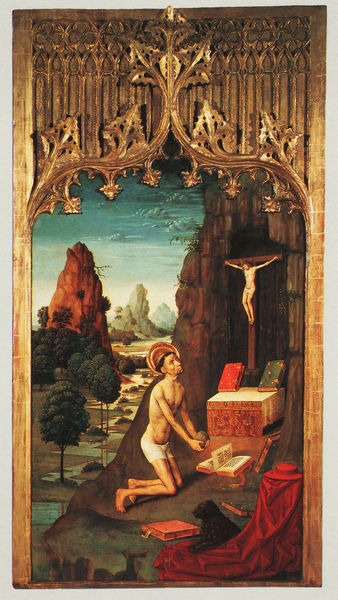
Titel: St. Jerome Practising Penitence, panel originally from Puigcerdà
Künstler: The Master of the Seu s’Urgell
Institution: Barcelona, Museu Nacional d’Art de Catalunya, No. 15821
Schlagwörter: baum, berg, blätter, gemälde, gott, himmel, mann, wolken, bäume, fluss, landschaft, frau, holz, hut, gebäude, hund, rot, tier, alt, bibel, rahmen, bild, natur, kirche, gewand, gold, stoff, holzschnitt, bücher, berge, fels, lamm, buch, kreuz, deko, knien, kardinal, beten, altar, kathedrale, schnitzerei, talar, heiligenschein, nimbus, jesus, kniend, kruzifix, heiliger, heilig, anbetung, geschnitzt, altarbild, ornat, kreut, tonsur, sebastian, windel, kreiz, himmel#wolken, kereuz